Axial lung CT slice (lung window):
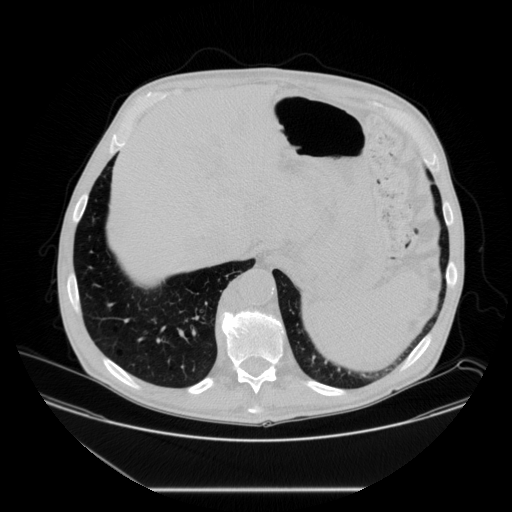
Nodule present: no